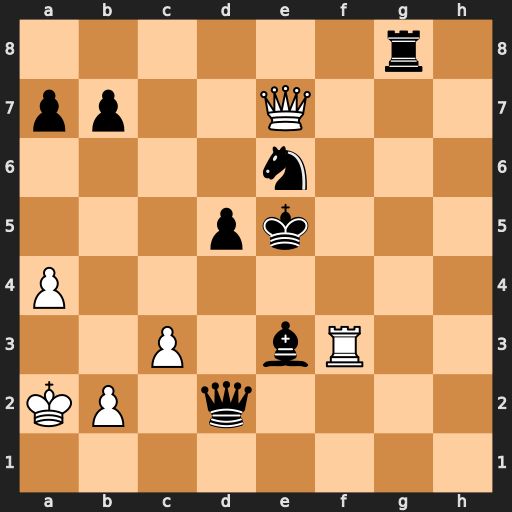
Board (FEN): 6r1/pp2Q3/4n3/3pk3/P7/2P1bR2/KP1q4/8
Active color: w
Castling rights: -
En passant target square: -
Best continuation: Rf6 Re8 Rxe6+